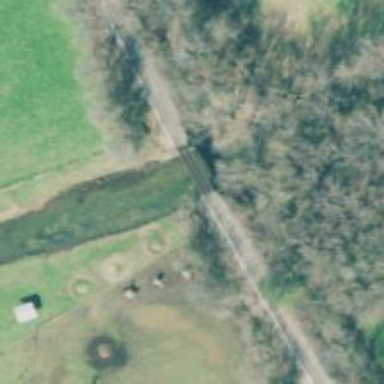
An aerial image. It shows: Bridge over railway tracks marked with milepost 00C.